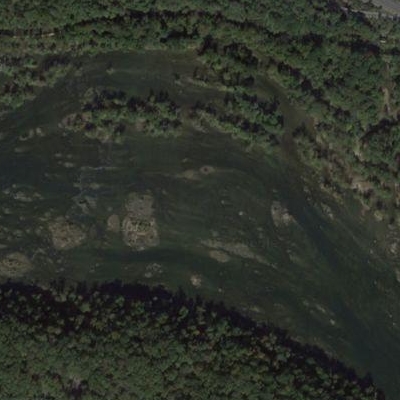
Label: dRiverLake